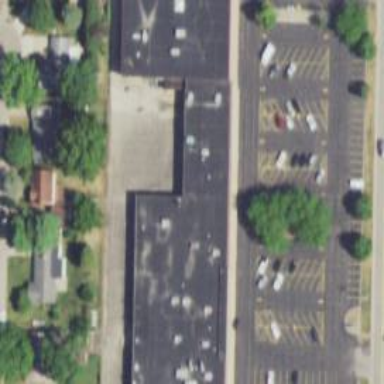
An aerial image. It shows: Building.